Interaction volume radius: 10 \u00c5
Interaction volume height: 15 \u00c5
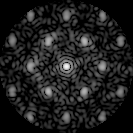
Disorder parameter: 0.468